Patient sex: M
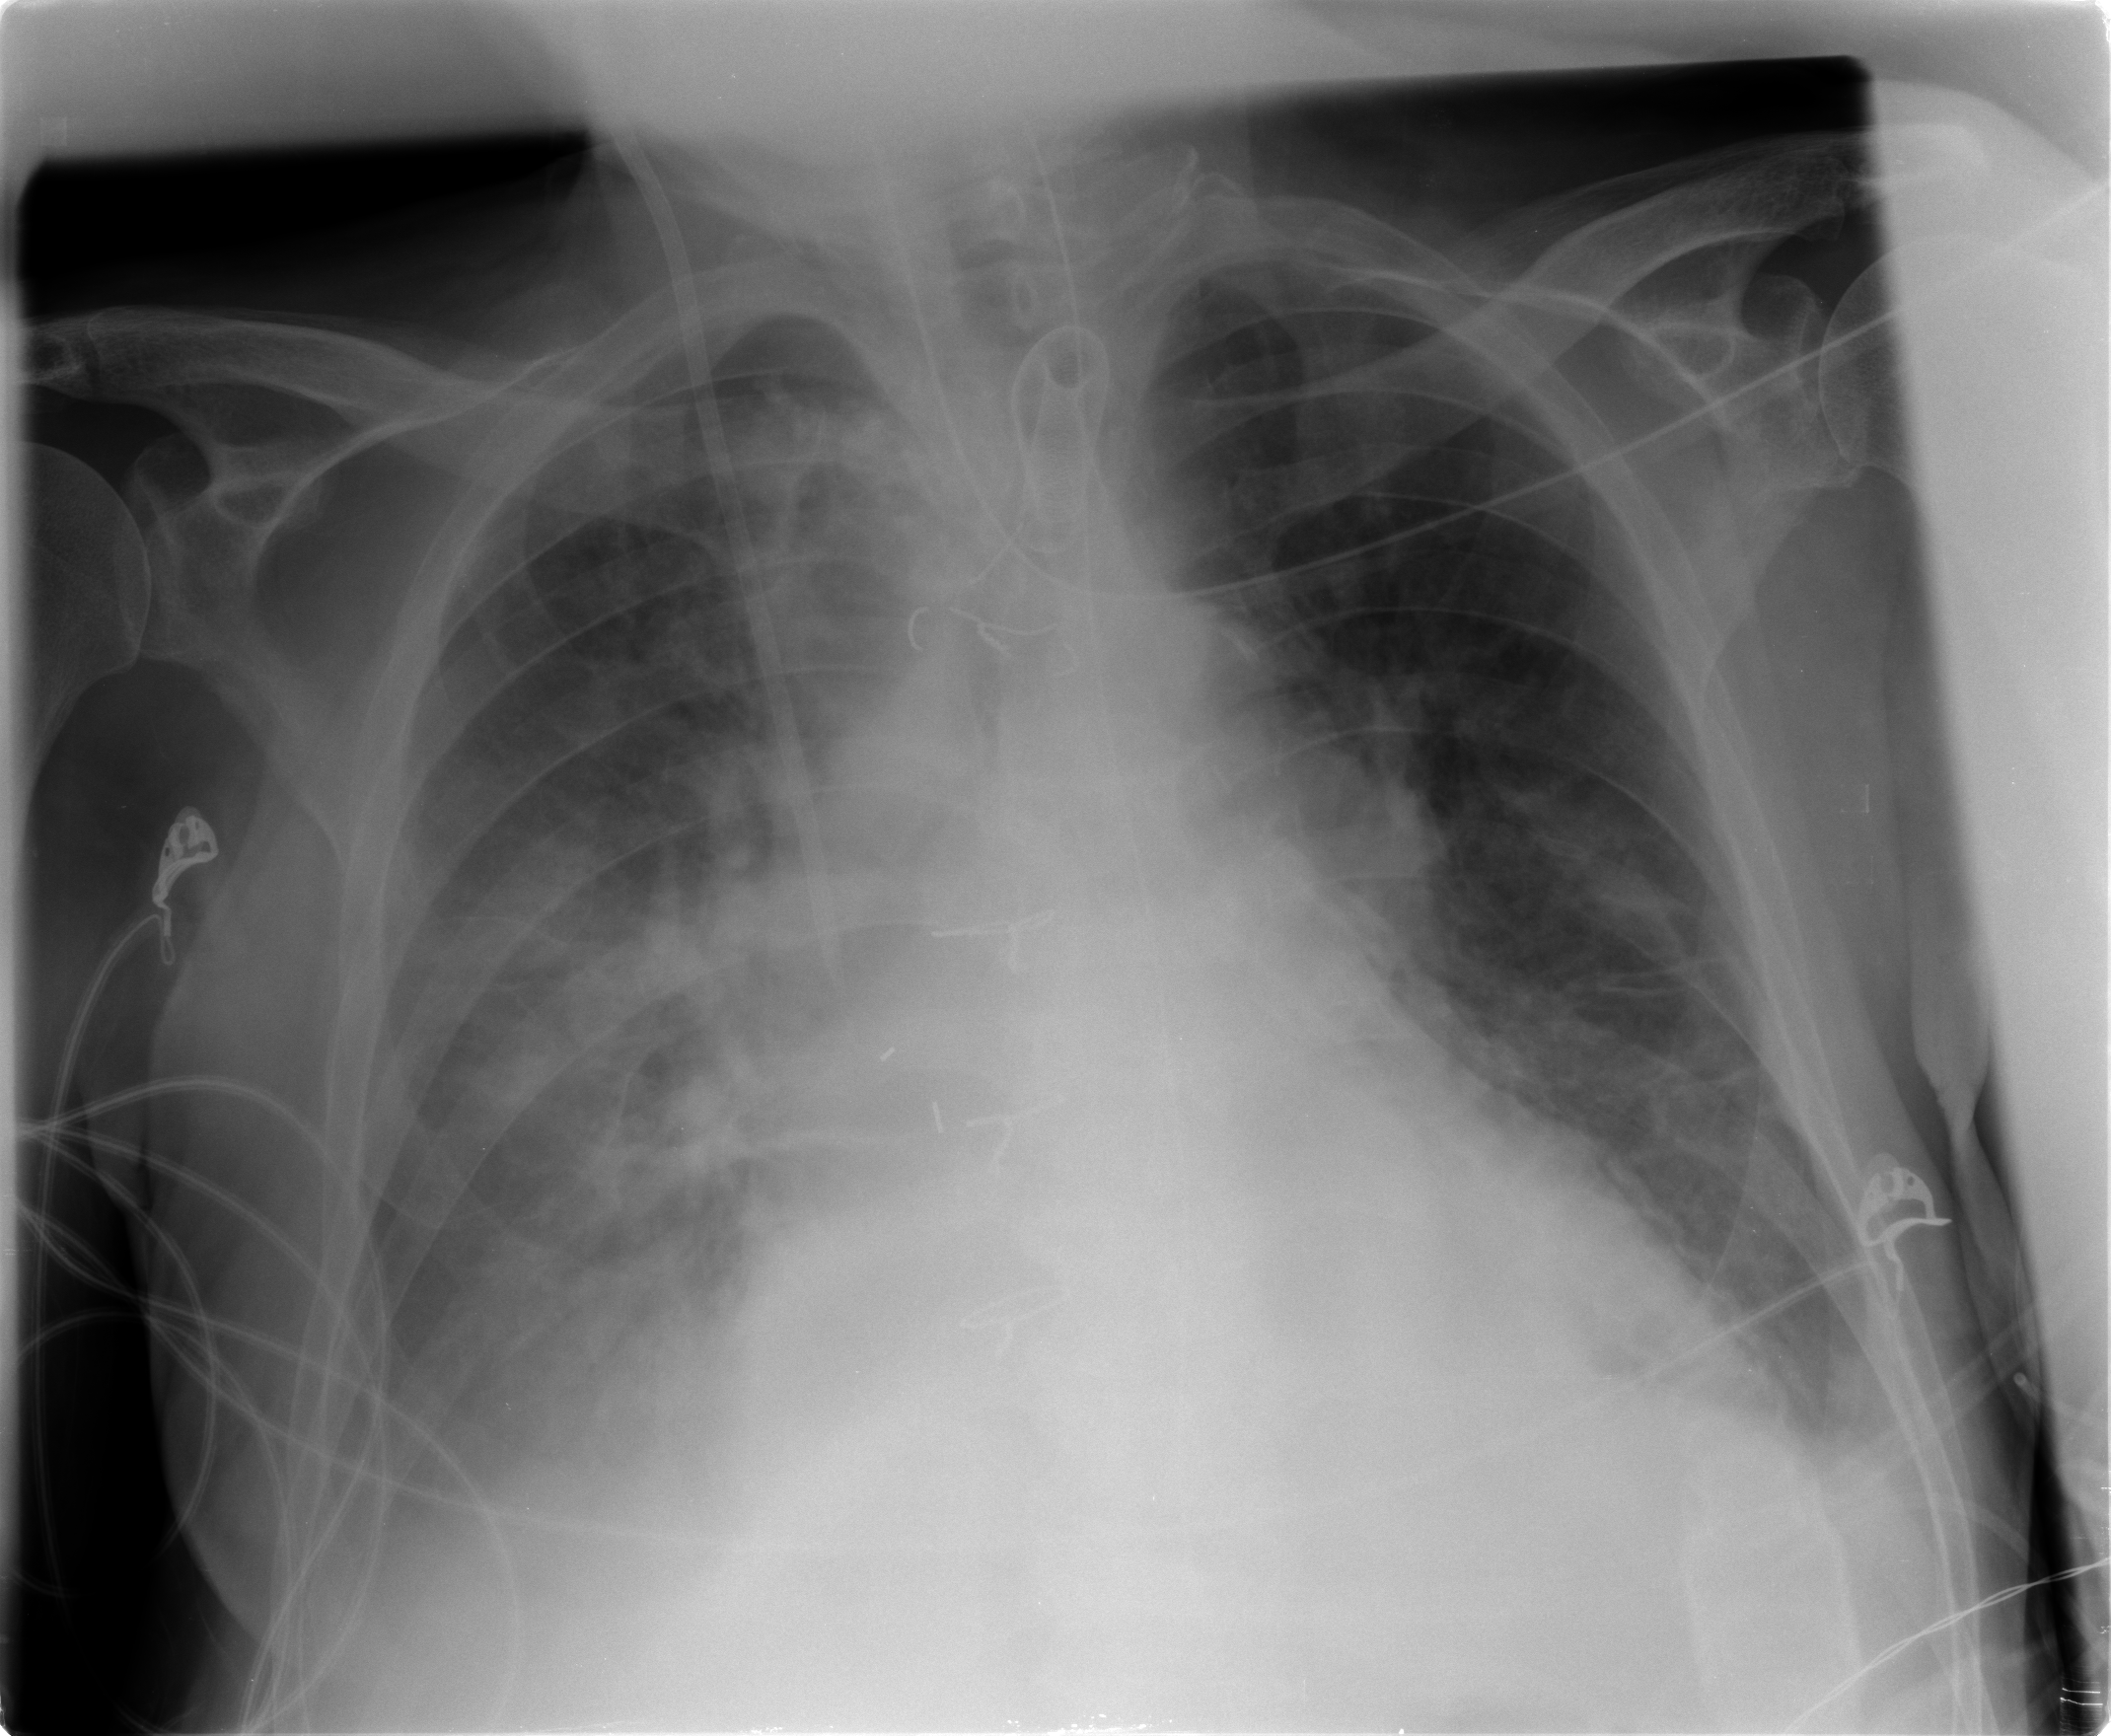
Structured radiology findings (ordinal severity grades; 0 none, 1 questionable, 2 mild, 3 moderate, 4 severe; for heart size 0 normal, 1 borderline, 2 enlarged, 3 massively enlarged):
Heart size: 2
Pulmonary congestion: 2
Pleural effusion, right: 3
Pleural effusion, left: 2
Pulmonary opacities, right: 2
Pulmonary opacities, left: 0
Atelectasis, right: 2
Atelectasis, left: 2